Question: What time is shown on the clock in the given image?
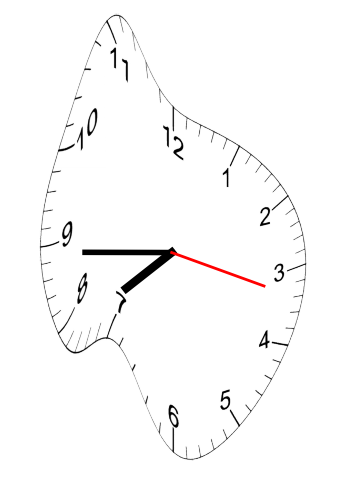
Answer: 07:44:17